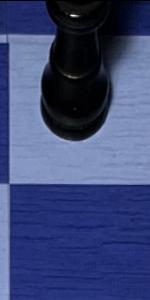
Label: Empty